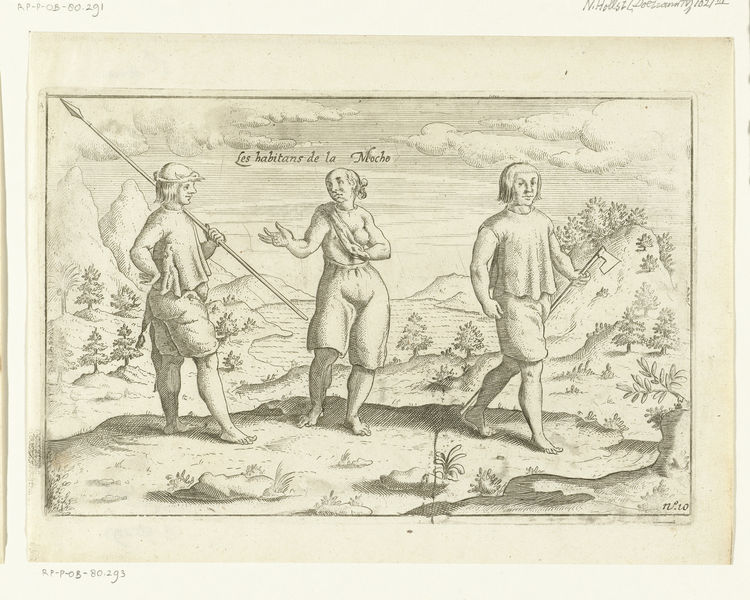
Titel: Bewoners van het eiland Mocha in Chili
Standort: Amsterdam
Institution: Rijksmuseum
Schlagwörter: hat, men, people, hair, woman, flowers, clouds, man, nude, sky, tree, landscape, mountains, nature, trees, grass, plants, graphic, engraving, legs, breasts, soil, spear, hunter, axe, natives, ax, habitat, hatchet, amerindians, moche, aboriginals